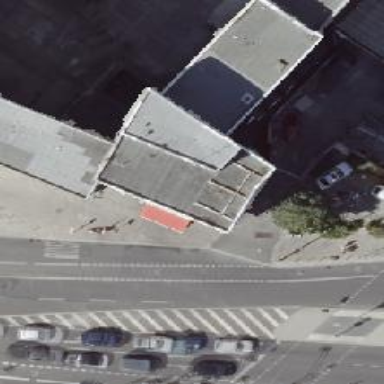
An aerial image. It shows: Kiosk shop.